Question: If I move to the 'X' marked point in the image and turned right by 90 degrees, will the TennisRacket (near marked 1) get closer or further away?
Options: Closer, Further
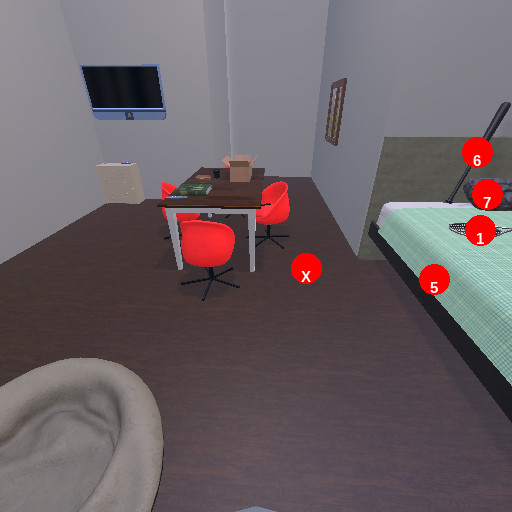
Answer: Closer